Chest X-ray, PA view. Patient: 55 years old, sex F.
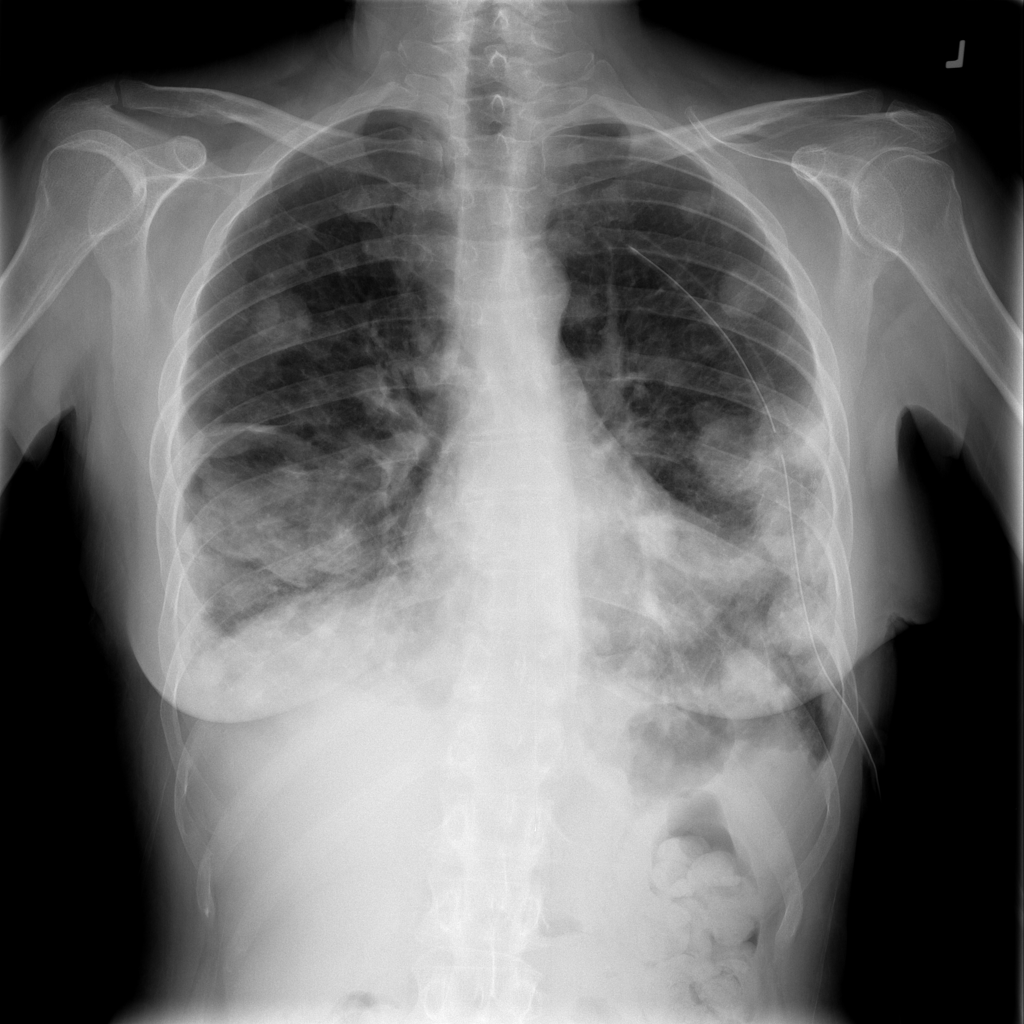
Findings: Pleural_Thickening